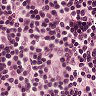
Metastatic tissue present: no